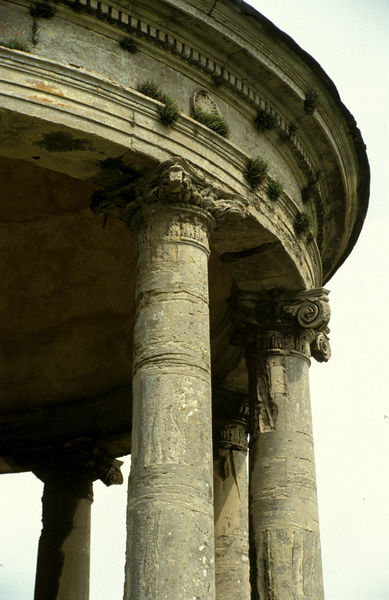
Titel: Rotonda, Detail
Künstler: Sir John Vanbrugh
Standort: Stowe, Buckinghamshire
Institution: Stowe Landscape Gardens
Schlagwörter: blau, dunkel, himmel, schatten, weiß, grün, landschaft, grau, hell, licht, marmor, schwarz, säule, säulen, dach, gebäude, gras, park, wolke, beige, architektur, stein, halme, insel, decke, pflanzen, england, kreis, rund, bogen, italien, rundbogen, kuppel, romantik, detail, verzierung, stil, foto, fotografie, photographie, verfall, kolonnade, komposit, ruine, alter, antike, moos, viele, halt, reihe, grasbüschel, architrav, kapitelle, pantheon, rom, kapitell, photo, fragment, kreissegment, fries, sims, gesims, bewachsen, voluten, sandstein, farbfoto, ionisch, antik, maul, griechisch, griechenland, büschel, tempel, volute, monopteros, rundtempel, tholos, dorisch, absatz, muscheln, schnecken, schaft, englisch, römisch, gebälk, bewuchs, ädikula, rondell, traufe, romanisch, faszien, rotunde, säulenordnung, zahnschnitt, säulenschaft, aedicula, tempelchen, kanelluren, palladianismus, rocaille, zahnfries, jonisch, parklandschaft, landschaftsgarten, englischer landschaftsgarten, alternirend, britisch, sau, architekturfoto, stowe, rundlauf, ionika, monopterus, ionisches kapitell, schäbig, britannien, großbritannien, archtraph, muschelkalk, stiftfries, dein, hurensohn, schlagworte, korinthos